Question:  Is the car moving?
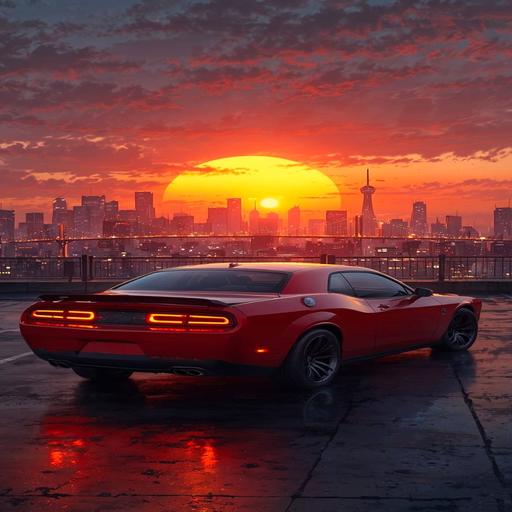
Answer: No, it's parked